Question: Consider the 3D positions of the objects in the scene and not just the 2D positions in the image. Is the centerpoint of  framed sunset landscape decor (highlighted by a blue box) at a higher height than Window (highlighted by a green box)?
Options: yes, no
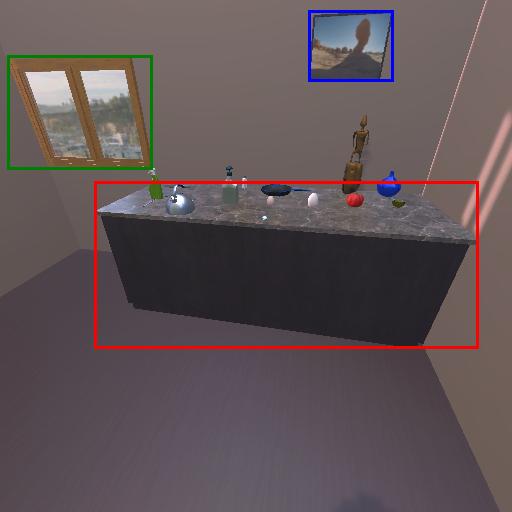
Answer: yes